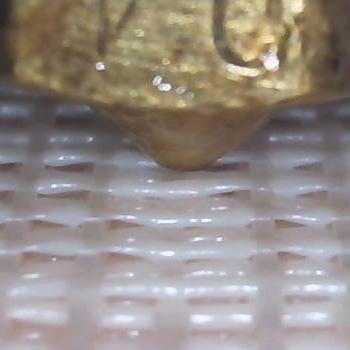
Flow rate: 59%